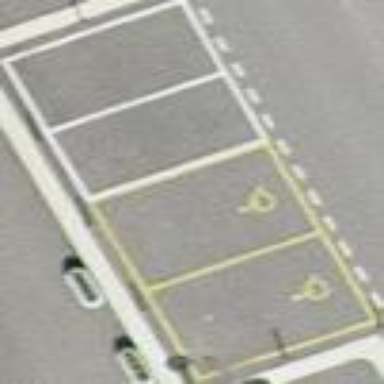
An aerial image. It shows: Street side parking area.